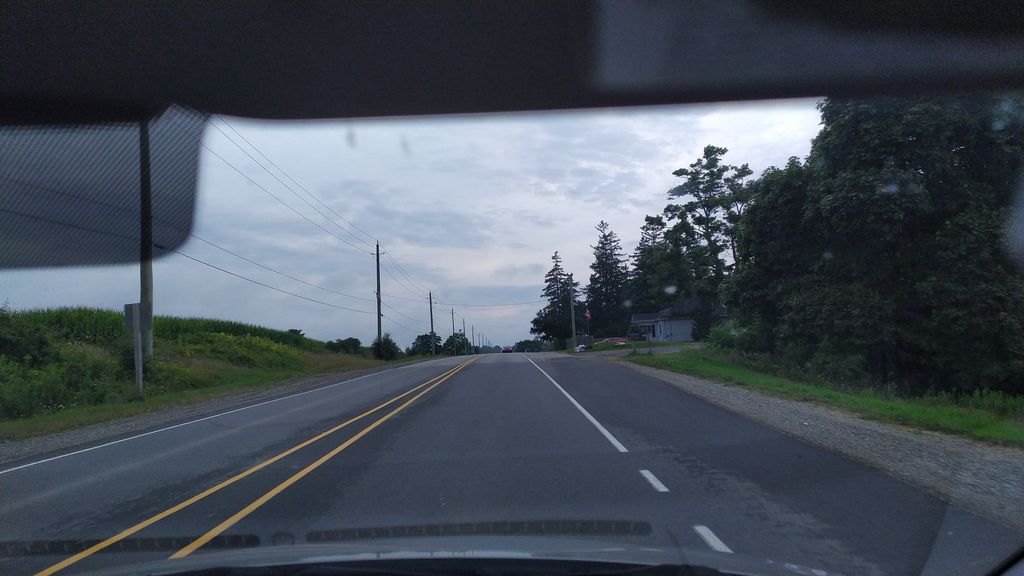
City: kitchener-waterloo